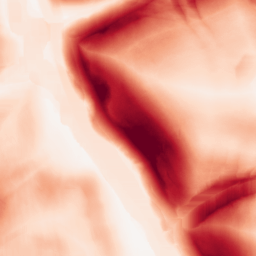
Category: morphological
Decomposition family: morphological_square
Decomposition parameters: operation: gradient
size: 20
Upsampling method: quartic
Upsampling parameters: scale: 2
Upsampling scale: 2